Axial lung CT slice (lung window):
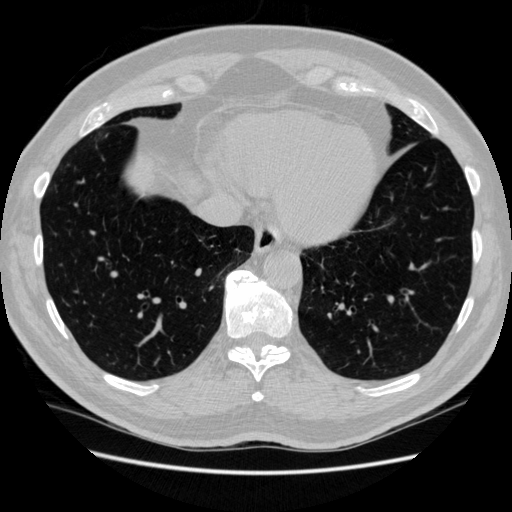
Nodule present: no